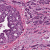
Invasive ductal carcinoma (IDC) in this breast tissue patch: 1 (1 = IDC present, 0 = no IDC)